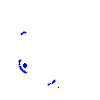
Particle: kaon